Field crop: maize
Growth stage: 2
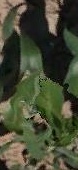
Species: maize